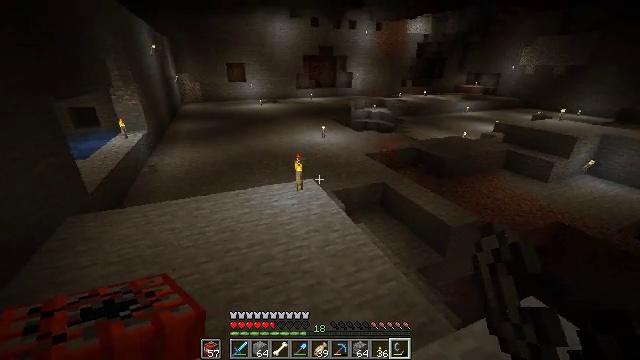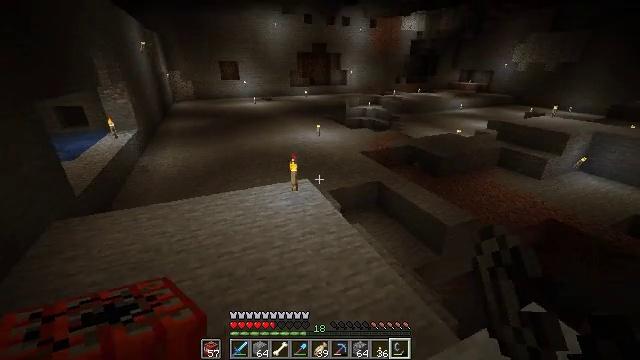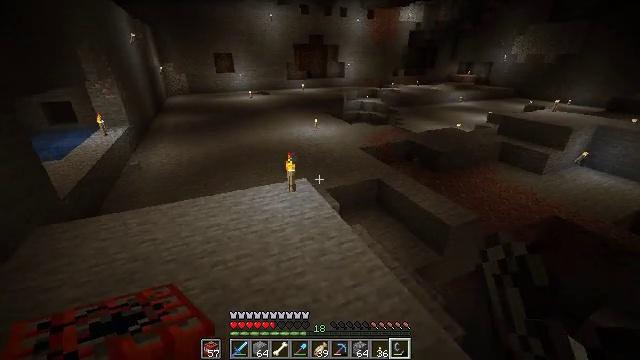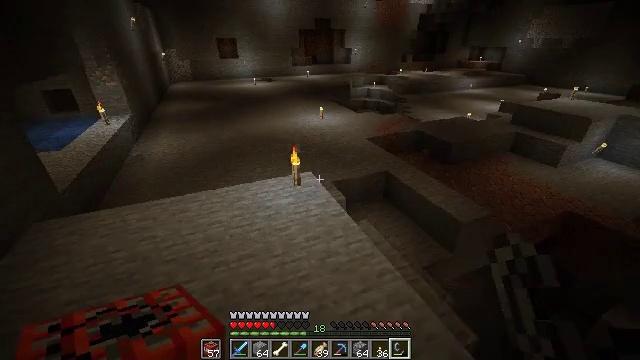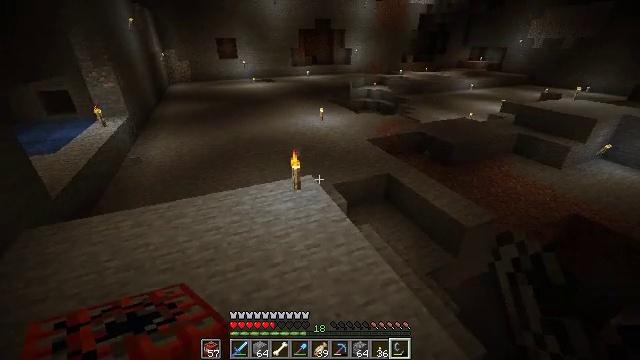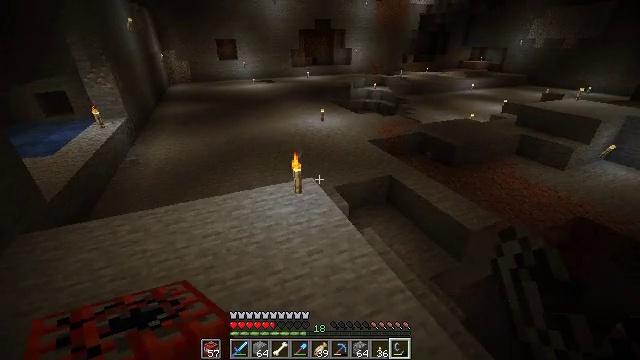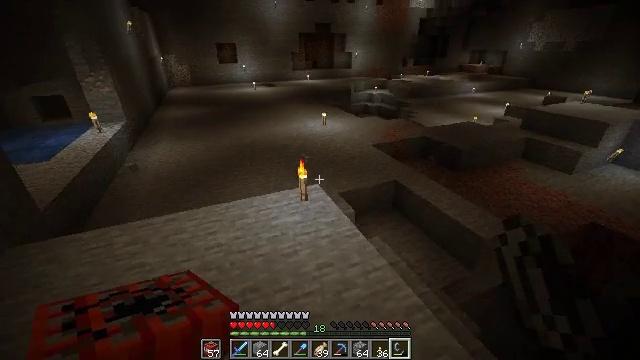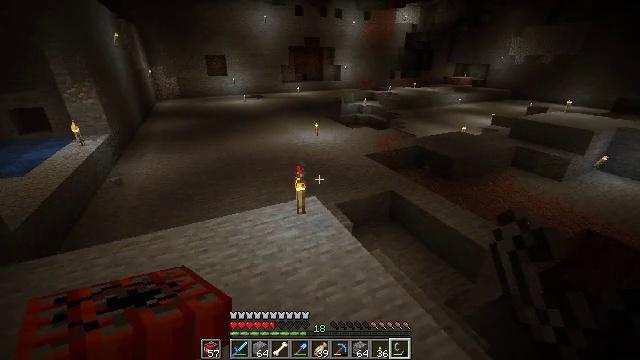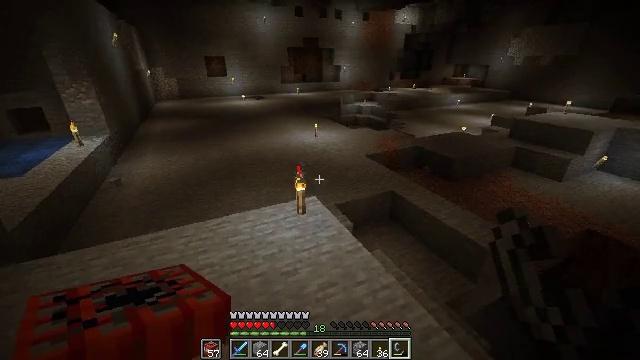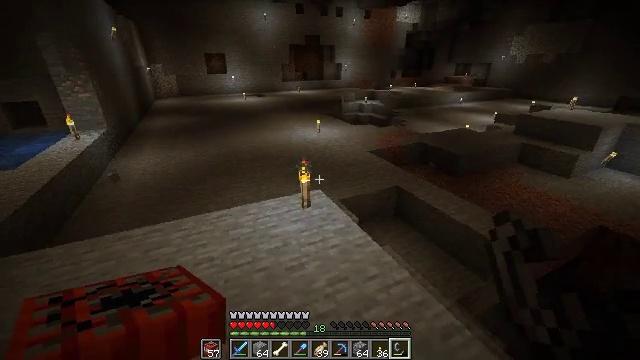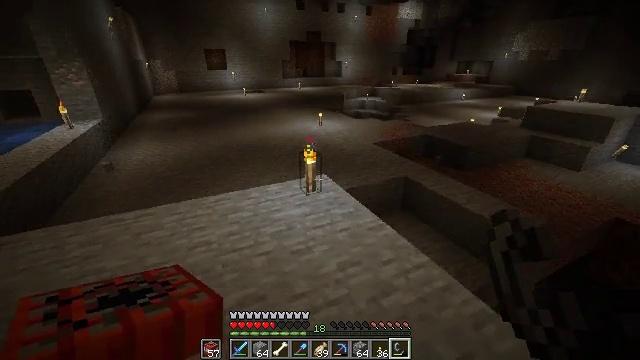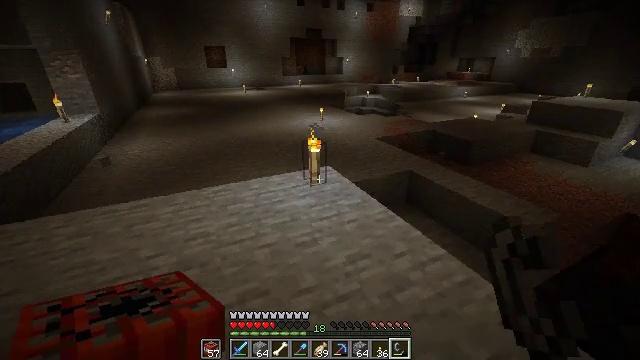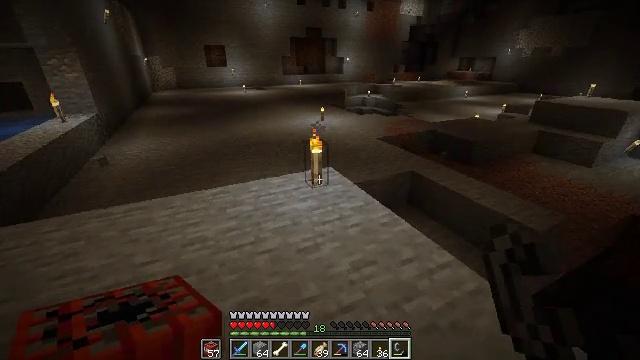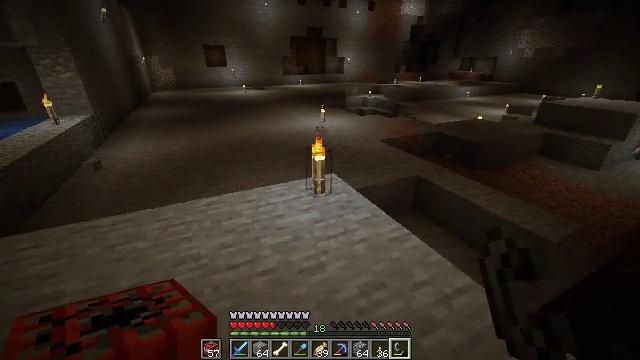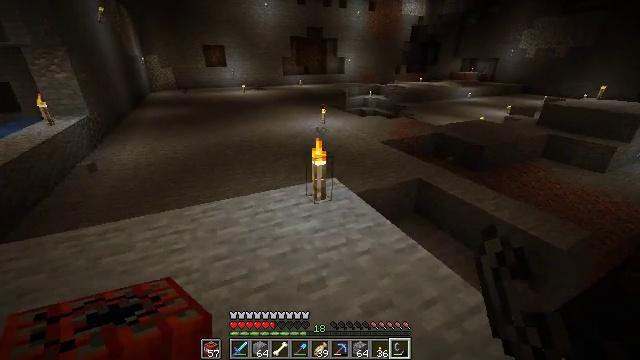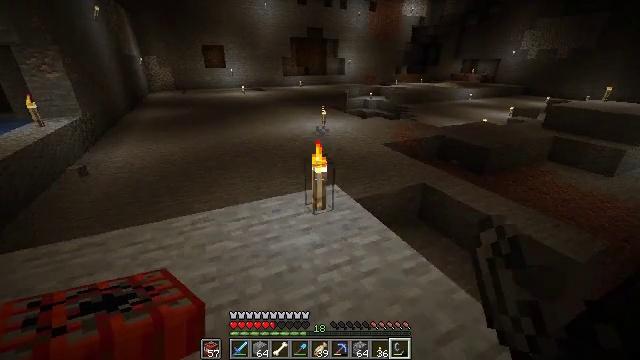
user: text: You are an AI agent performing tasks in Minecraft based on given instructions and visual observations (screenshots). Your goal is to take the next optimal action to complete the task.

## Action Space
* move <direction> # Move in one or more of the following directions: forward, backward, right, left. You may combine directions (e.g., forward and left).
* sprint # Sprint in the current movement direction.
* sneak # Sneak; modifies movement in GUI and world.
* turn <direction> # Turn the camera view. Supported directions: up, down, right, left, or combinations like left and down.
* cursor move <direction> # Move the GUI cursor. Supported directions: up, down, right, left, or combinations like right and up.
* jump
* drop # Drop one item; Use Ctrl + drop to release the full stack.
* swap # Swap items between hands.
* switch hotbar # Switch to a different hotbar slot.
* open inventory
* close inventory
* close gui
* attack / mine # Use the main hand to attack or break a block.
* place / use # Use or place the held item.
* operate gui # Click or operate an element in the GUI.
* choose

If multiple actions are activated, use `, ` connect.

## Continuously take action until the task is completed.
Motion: motion action
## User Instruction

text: Remove a golden chestplate from the inventory.
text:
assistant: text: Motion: move forward, turn right
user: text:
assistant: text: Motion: move forward, turn down
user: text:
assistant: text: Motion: move forward, turn left and down
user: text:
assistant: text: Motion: move forward
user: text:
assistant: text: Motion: move forward and move left
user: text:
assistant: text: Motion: move forward and move left
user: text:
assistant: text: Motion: move forward and move left, turn right and up
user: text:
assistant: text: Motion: move forward and move left
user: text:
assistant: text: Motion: move forward
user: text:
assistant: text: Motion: move forward
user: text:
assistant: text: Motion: move forward
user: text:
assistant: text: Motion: move forward
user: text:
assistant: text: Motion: move forward
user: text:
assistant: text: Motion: move forward
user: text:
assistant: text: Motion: move forward
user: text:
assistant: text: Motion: move forward
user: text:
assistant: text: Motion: move forward
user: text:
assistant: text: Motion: move forward
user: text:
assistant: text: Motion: move forward
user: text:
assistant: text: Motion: move forward
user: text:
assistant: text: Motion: move forward
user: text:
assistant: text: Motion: move forward
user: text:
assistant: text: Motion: move forward
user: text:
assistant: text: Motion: move forward
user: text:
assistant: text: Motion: move forward
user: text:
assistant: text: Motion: move forward
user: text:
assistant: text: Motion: move forward
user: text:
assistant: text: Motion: move forward
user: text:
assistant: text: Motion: move forward and move right
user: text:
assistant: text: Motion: move forward and move right